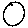
Label: circle